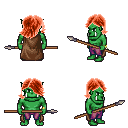
a pixel art fantasy rpg character, male body template, orc, green skin, brown cape, magenta pants, red swoop hairstyle, bracelets, spear, four views (front, back, left, right), 2x2 character sprite sheet, small pixel art, hard edges, no anti-aliasing